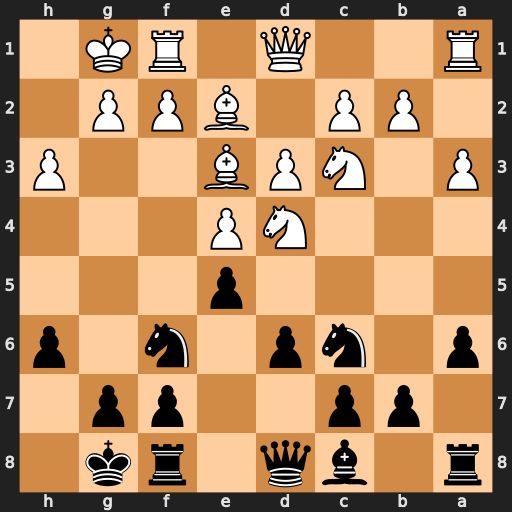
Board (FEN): r1bq1rk1/1pp2pp1/p1np1n1p/4p3/3NP3/P1NPB2P/1PP1BPP1/R2Q1RK1
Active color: b
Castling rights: -
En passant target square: -
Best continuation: exd4 Bc1 dxc3